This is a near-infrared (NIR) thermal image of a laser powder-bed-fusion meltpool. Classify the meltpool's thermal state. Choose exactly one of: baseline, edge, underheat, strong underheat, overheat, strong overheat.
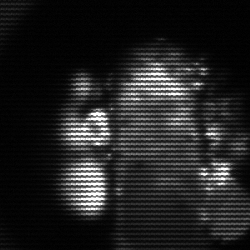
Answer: strong underheat